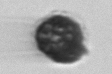
Label: Syracosphaera_pulchra